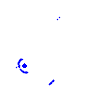
Particle: proton